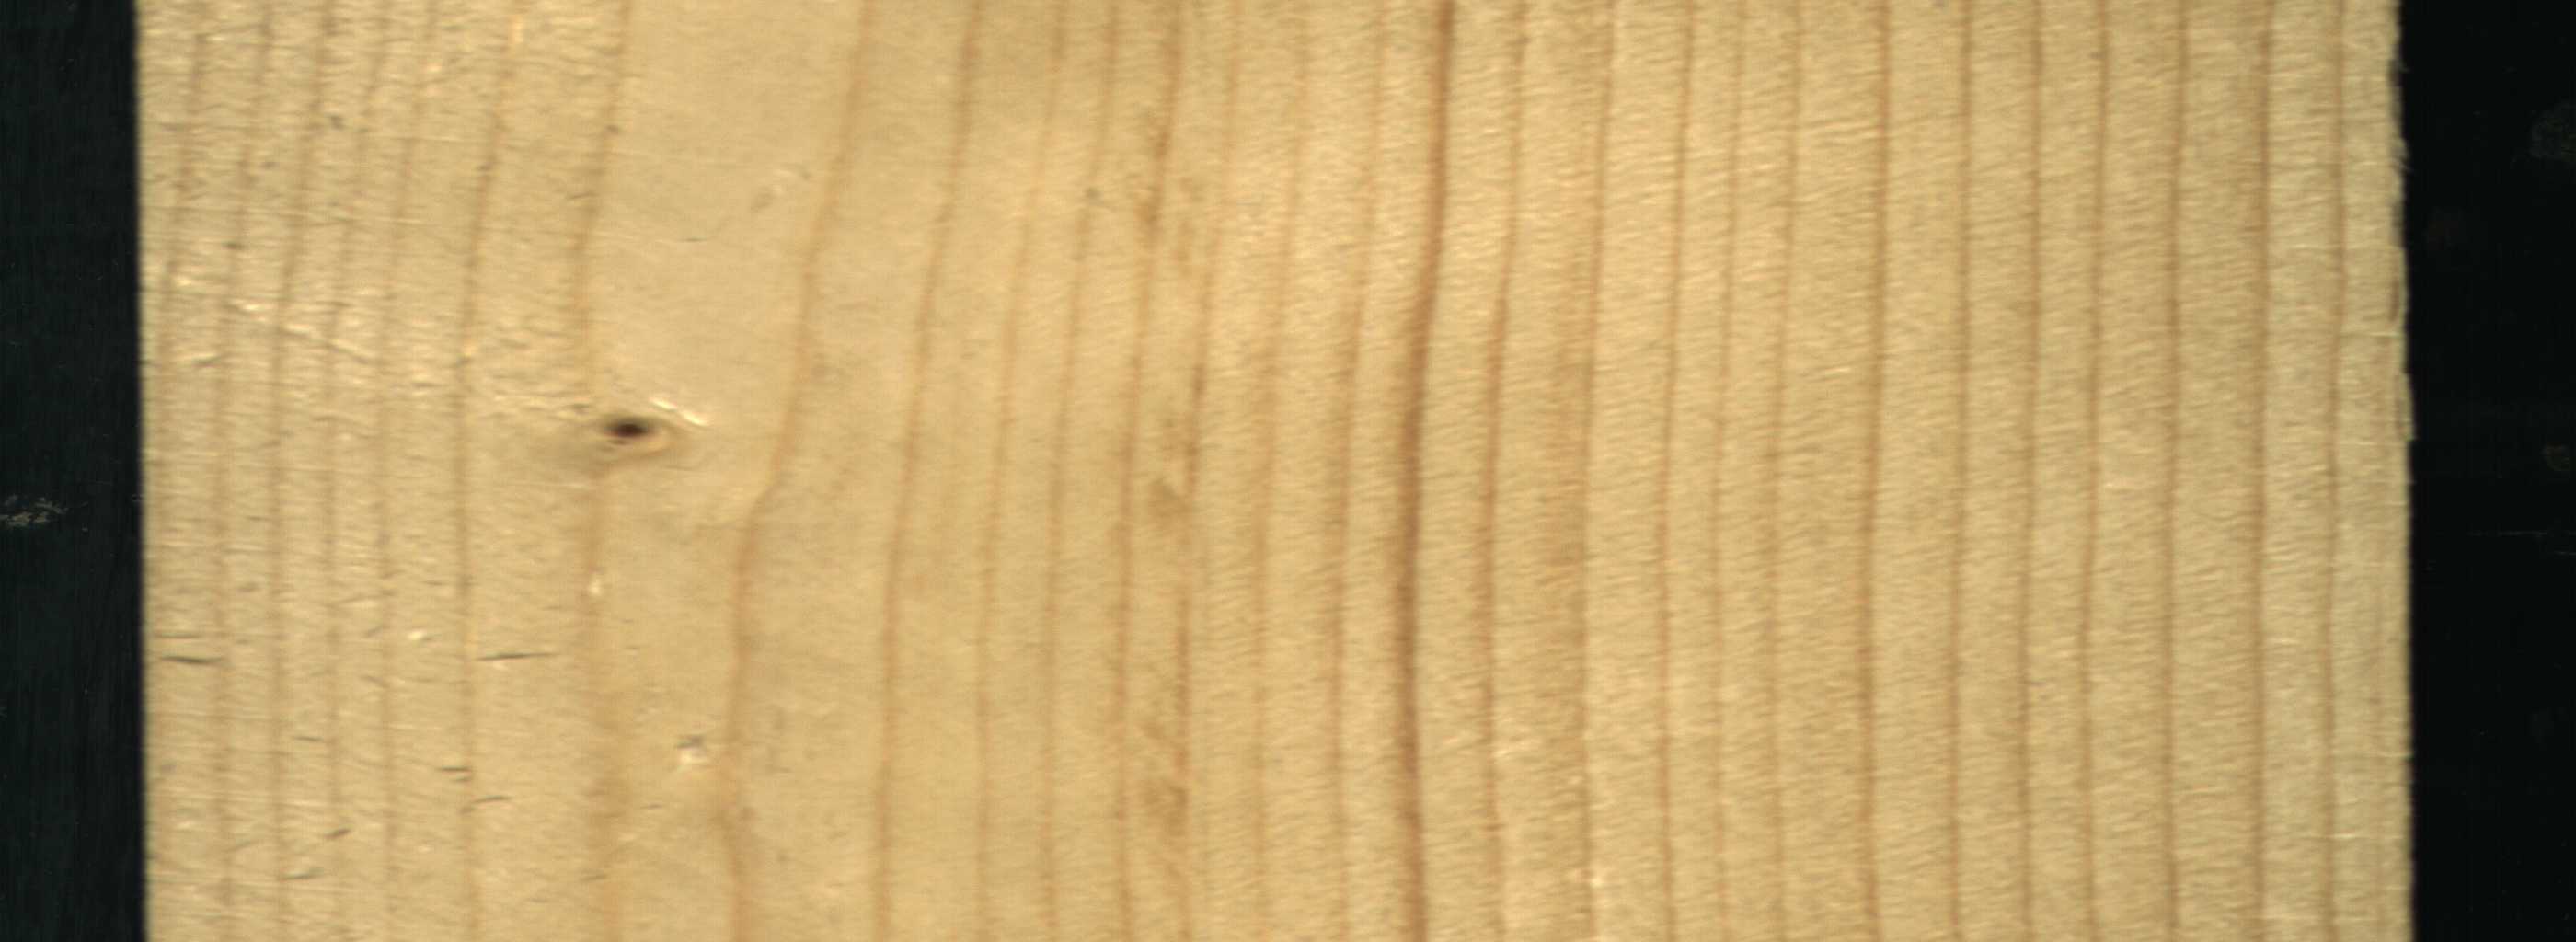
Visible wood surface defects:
Live_Knot